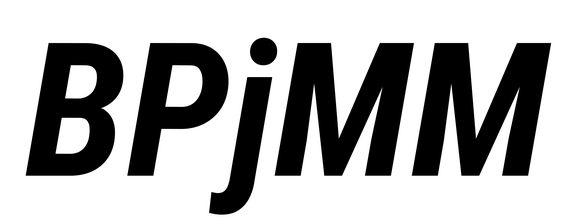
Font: Roboto-Italic_Condensed_Bold_Italic